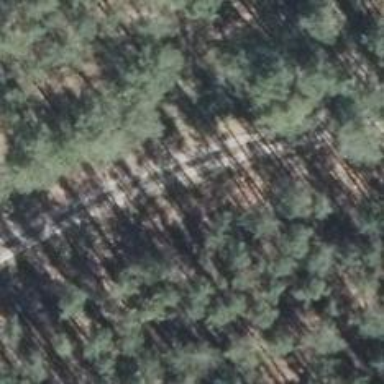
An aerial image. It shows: High-quality track road with concrete lane surface.